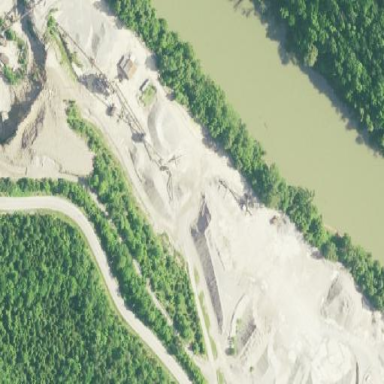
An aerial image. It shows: Quarry area.